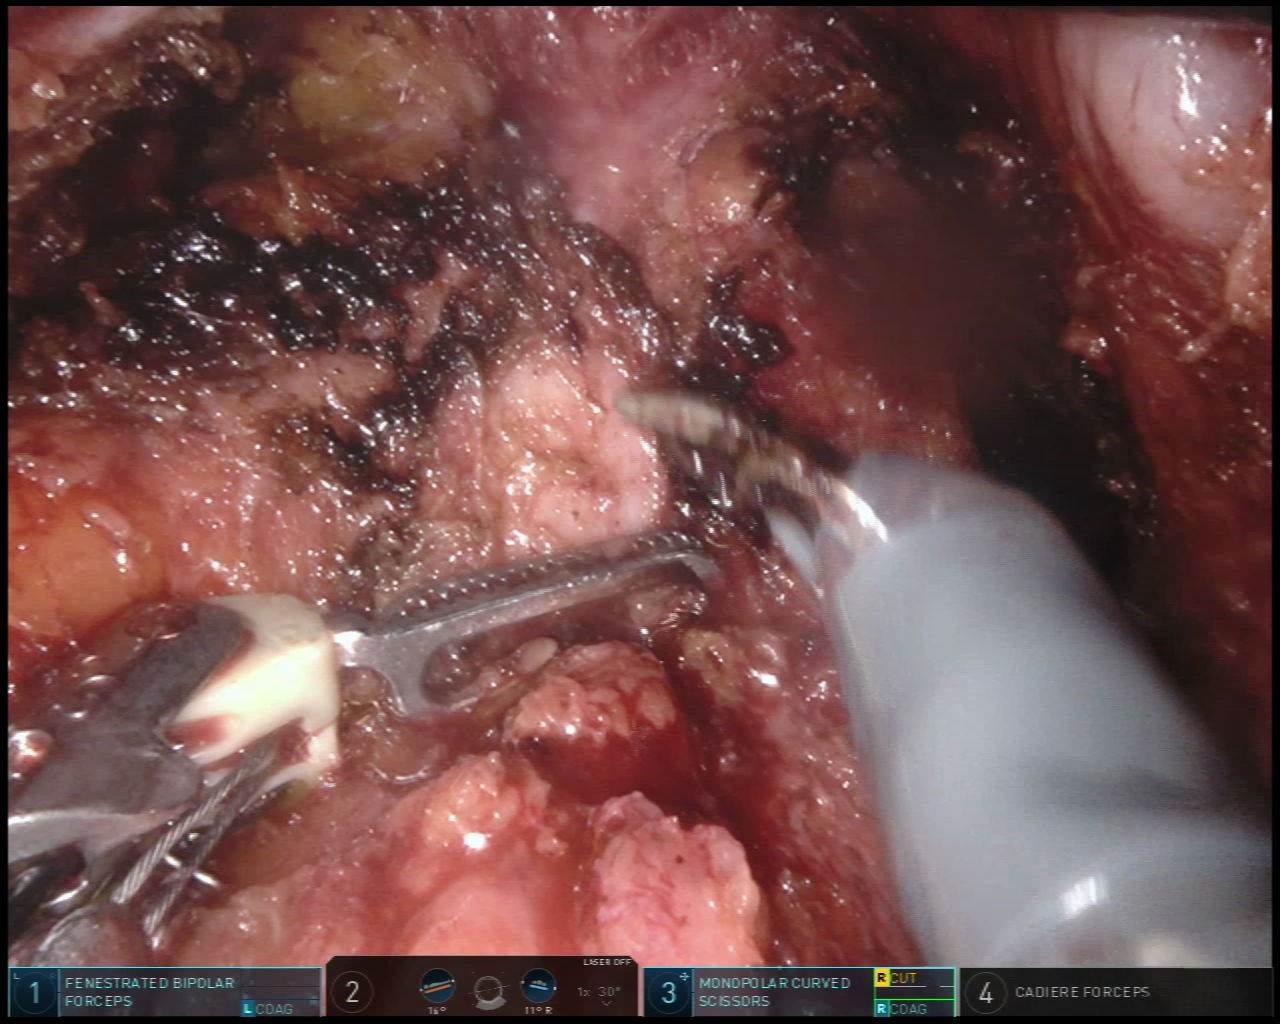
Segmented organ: vesicular_glands
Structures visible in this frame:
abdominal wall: no
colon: no
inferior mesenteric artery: no
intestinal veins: no
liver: no
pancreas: no
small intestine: no
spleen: no
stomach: no
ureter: no
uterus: no
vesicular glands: yes